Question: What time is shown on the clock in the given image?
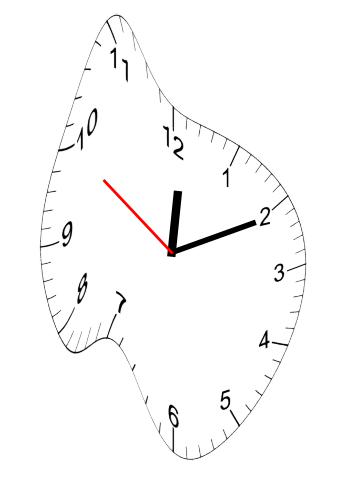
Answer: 12:10:50